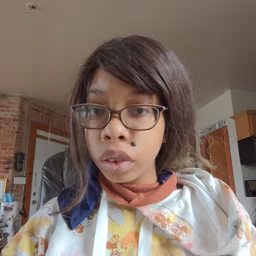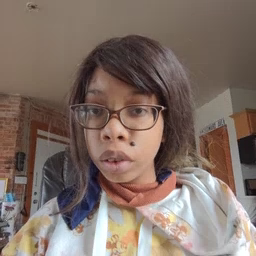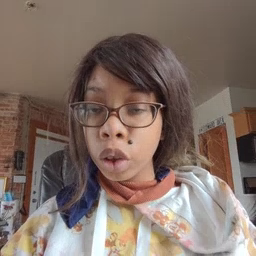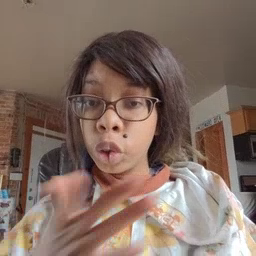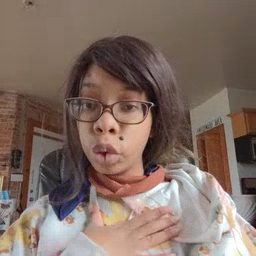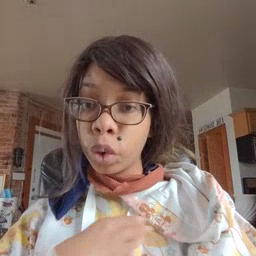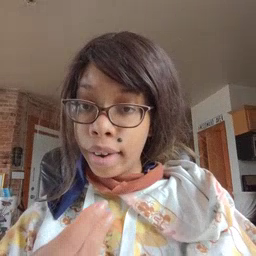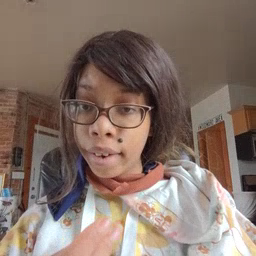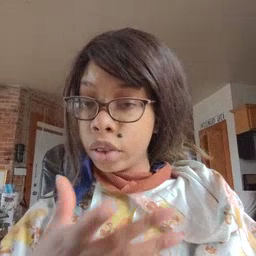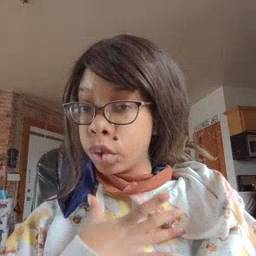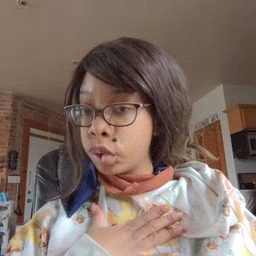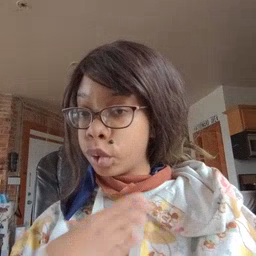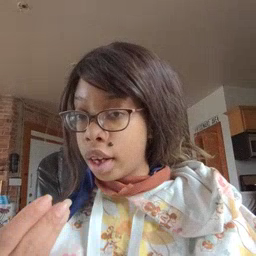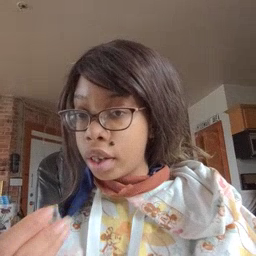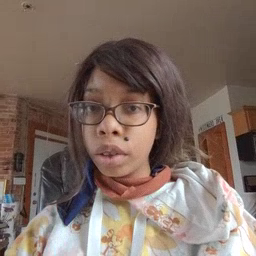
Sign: white